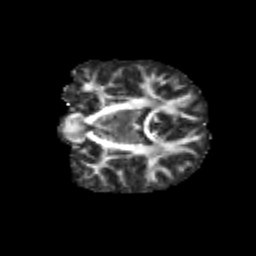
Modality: FA
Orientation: coronal
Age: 9
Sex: male
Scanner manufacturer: siemens
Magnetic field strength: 3 T
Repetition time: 3.8 s
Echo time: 0.07 s